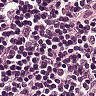
Metastatic tissue present: no